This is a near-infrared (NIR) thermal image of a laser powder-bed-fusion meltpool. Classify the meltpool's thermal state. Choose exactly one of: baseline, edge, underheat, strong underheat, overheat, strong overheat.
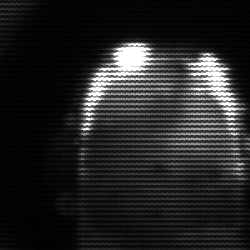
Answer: baseline